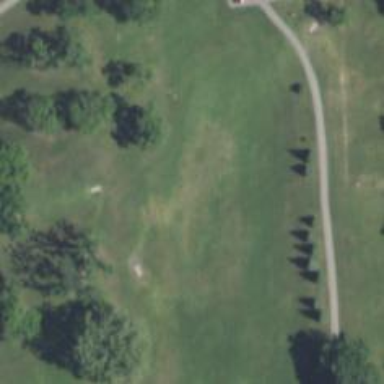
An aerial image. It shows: Disc golf basket.